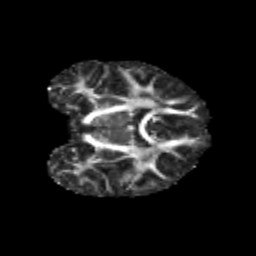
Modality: FA
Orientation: coronal
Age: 9
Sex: male
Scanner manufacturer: siemens
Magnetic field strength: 3 T
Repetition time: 3.8 s
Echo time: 0.07 s